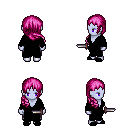
a pixel art fantasy rpg character, female body template, dark elf, purple skin, black robe, metal pants, pink right-swept hairstyle, black slippers, dagger, four views (front, back, left, right), 2x2 character sprite sheet, small pixel art, hard edges, no anti-aliasing